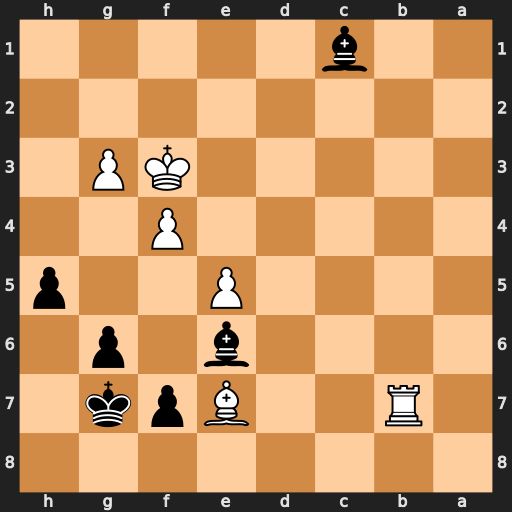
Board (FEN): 8/1R2Bpk1/4b1p1/4P2p/5P2/5KP1/8/2b5
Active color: b
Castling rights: -
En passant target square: -
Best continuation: Bd5+ Ke2 Bxb7